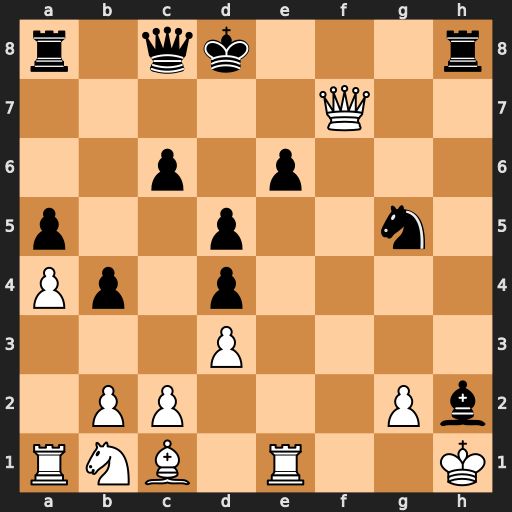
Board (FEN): r1qk3r/5Q2/2p1p3/p2p2n1/Pp1p4/3P4/1PP3Pb/RNB1R2K
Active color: w
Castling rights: -
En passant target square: -
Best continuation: Bxg5#